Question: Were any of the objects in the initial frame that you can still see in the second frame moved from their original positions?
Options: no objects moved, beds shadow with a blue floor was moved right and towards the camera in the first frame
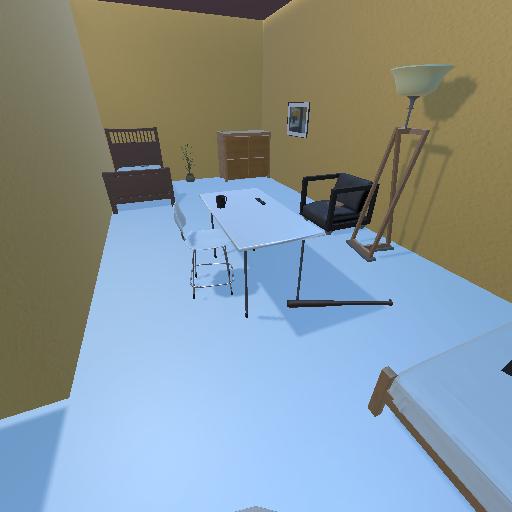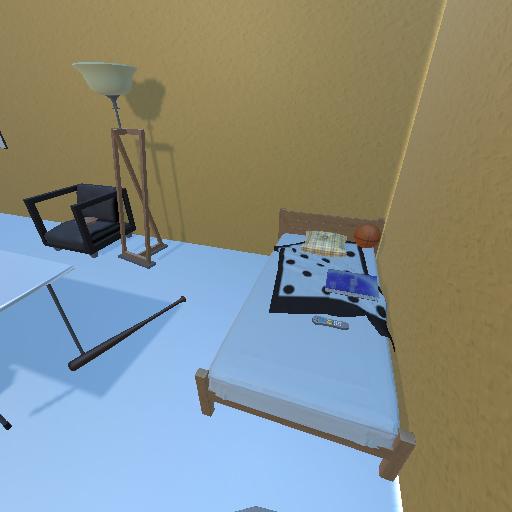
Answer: no objects moved